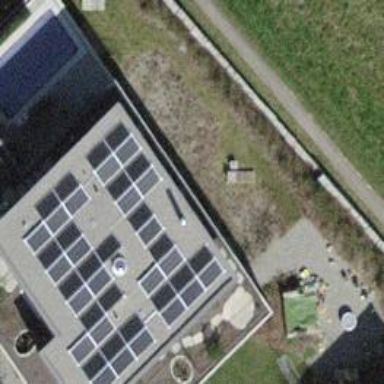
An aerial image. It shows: Solar power generator using photovoltaic panels.